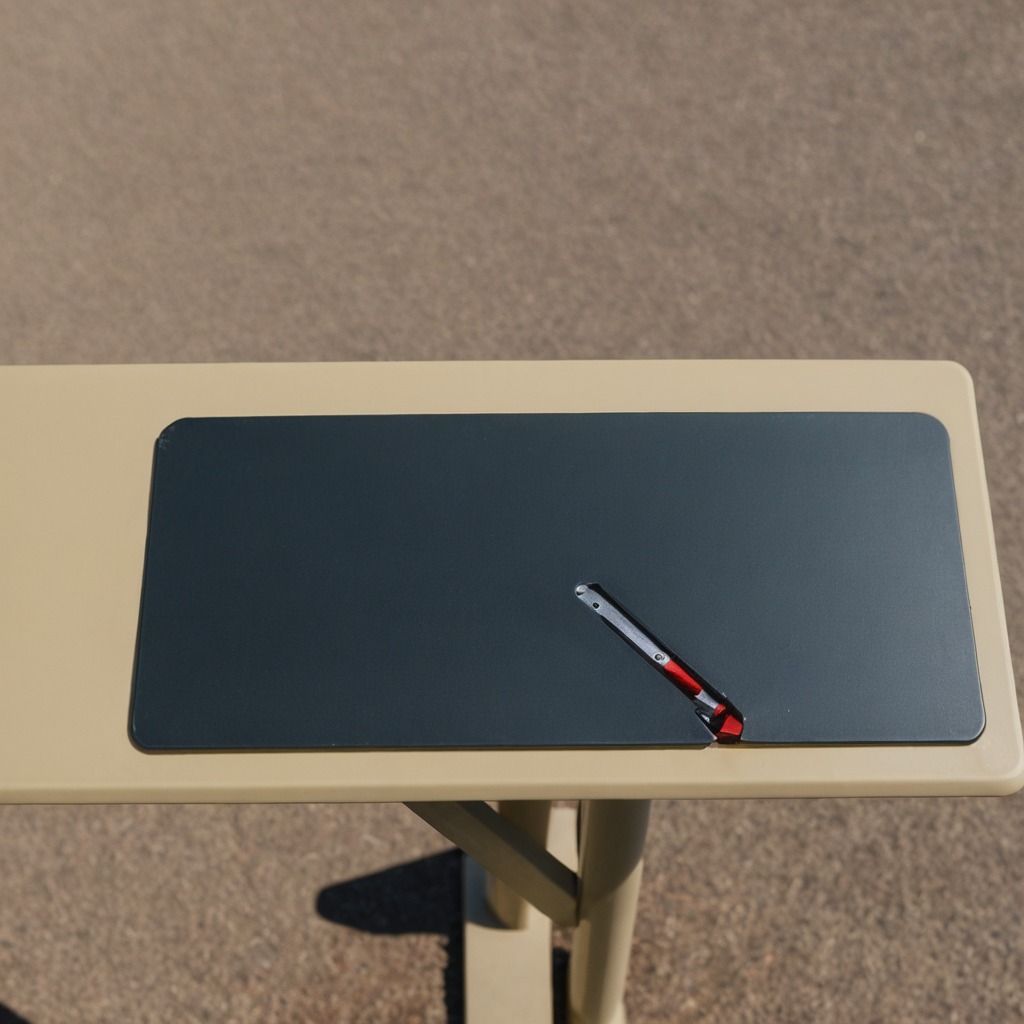
A utility knife lies on the textured surface of the utility table.